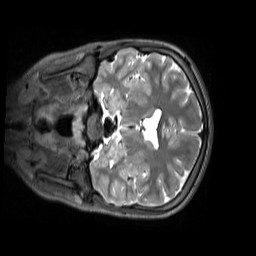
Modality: T2w
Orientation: coronal
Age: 12
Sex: female
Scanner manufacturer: siemens
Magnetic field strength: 3 T
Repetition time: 3.2 s
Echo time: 0.408 s